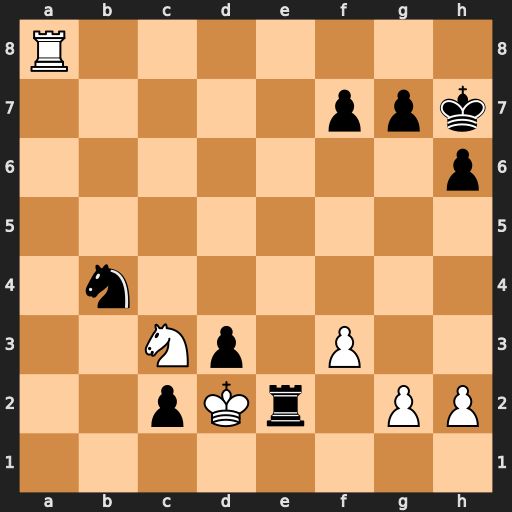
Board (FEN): R7/5ppk/7p/8/1n6/2Np1P2/2pKr1PP/8
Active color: w
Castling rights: -
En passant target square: -
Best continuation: Nxe2 dxe2 Ra1